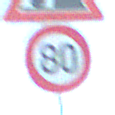
Verkehrszeichen: Geschwindigkeit80
Zusatzzeichen oben: SteinschlagRechts
Umgebung: Outdoor, Special
Tageszeit: Midday
Wetter: PartlyCloudy
Licht: Natural
Jahreszeit: NotSpecified
Kontrast: HighContrast